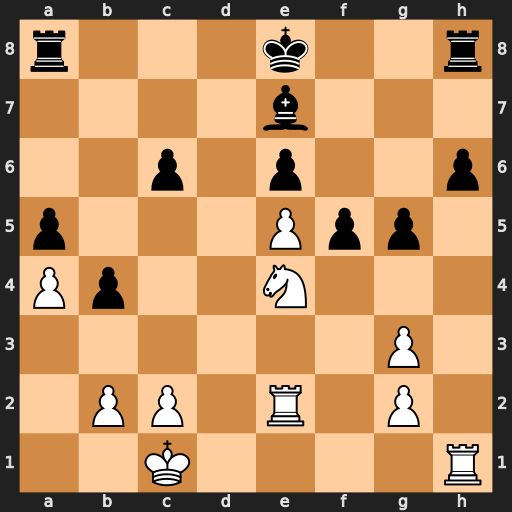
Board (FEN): r3k2r/4b3/2p1p2p/p3Ppp1/Pp2N3/6P1/1PP1R1P1/2K4R
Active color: w
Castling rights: kq
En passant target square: f6
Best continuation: exf6